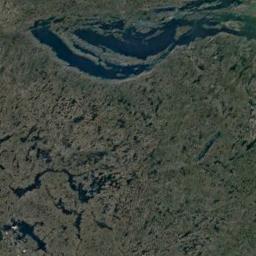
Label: wetland